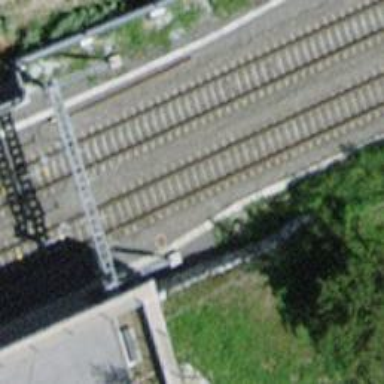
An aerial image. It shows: Abandoned railway with single track.